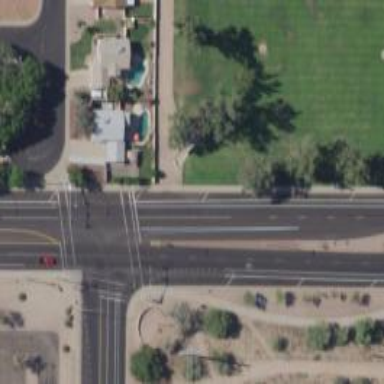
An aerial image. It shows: Solid stop line on the road marking.